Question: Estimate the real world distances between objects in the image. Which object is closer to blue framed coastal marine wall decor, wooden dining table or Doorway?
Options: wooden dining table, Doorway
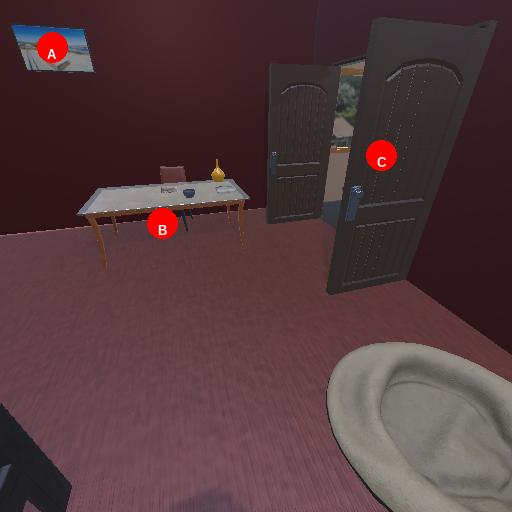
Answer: wooden dining table